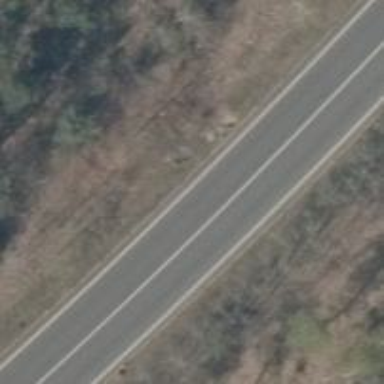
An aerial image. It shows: Primary road with asphalt surface.